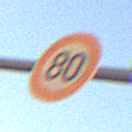
Verkehrszeichen: Geschwindigkeit80
Umgebung: Outdoor, Nature
Tageszeit: SunriseSunset
Wetter: Clear
Licht: Natural
Jahreszeit: NotSpecified
Kontrast: HighContrast